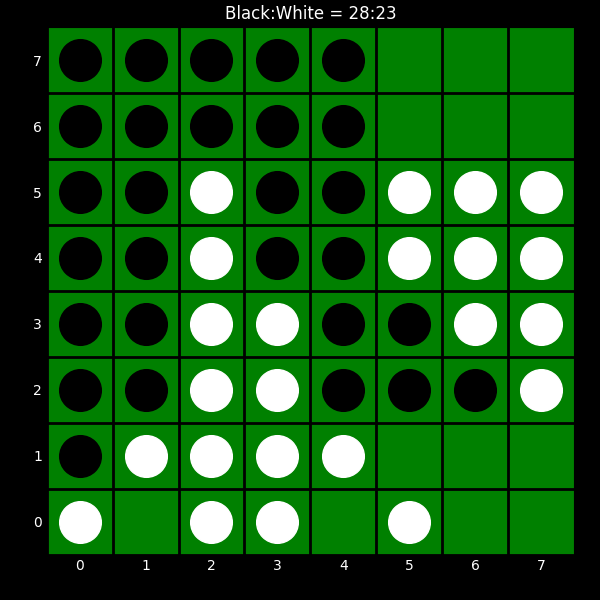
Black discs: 28
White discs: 23